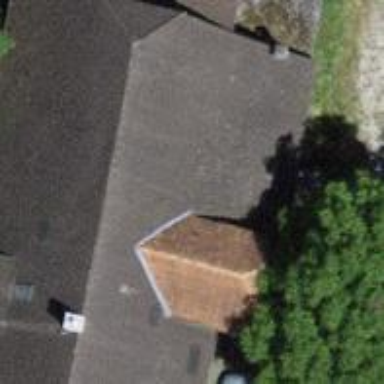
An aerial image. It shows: Farm building.